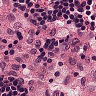
Metastatic tissue present: no